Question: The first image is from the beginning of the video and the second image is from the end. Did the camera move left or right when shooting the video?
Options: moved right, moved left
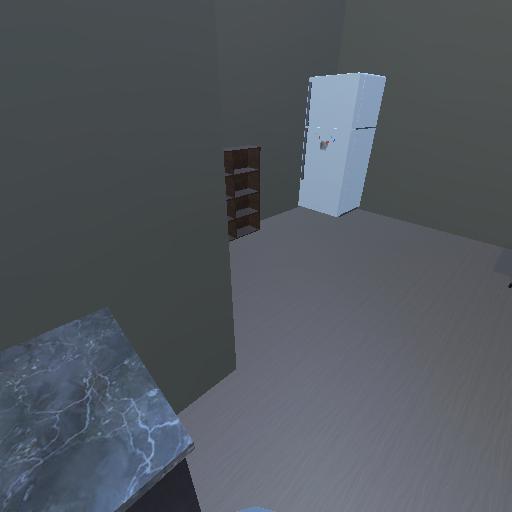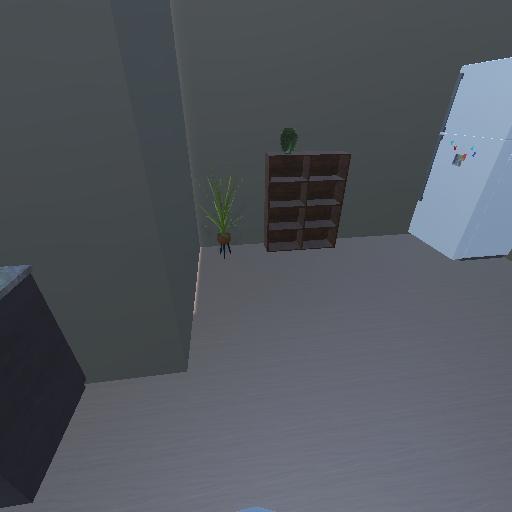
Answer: moved right